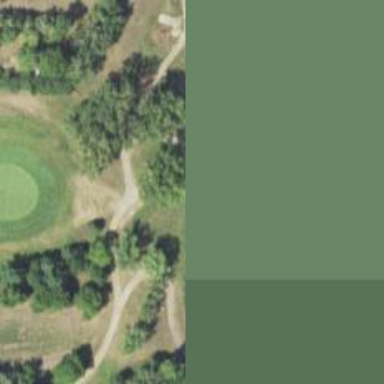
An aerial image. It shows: Golf tee.